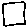
Label: square